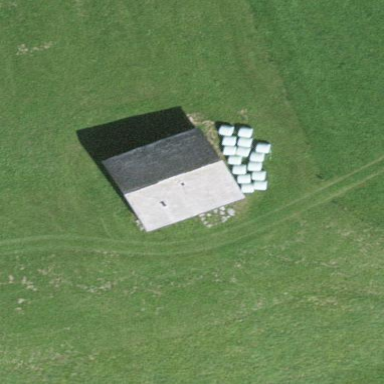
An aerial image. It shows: Farm auxiliary building.